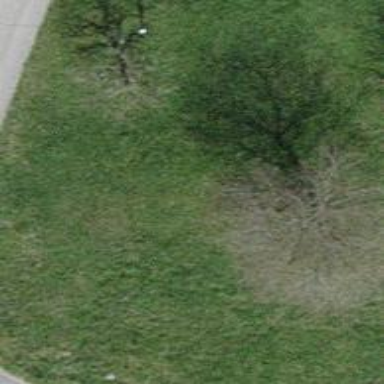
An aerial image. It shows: Broadleaved tree in natural setting.